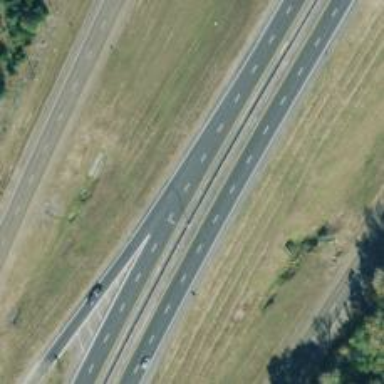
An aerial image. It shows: Motorway junction.